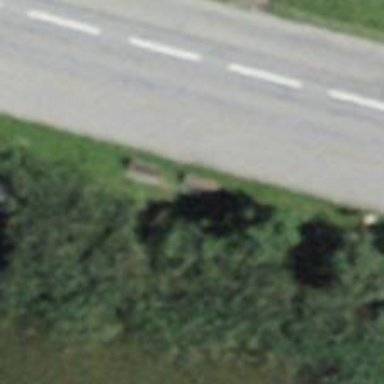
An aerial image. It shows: Brown bench.